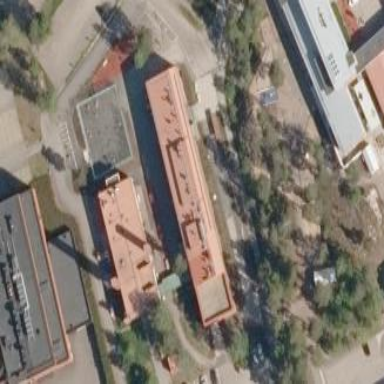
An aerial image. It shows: School building.